Field crop: tomato
Growth stage: 1
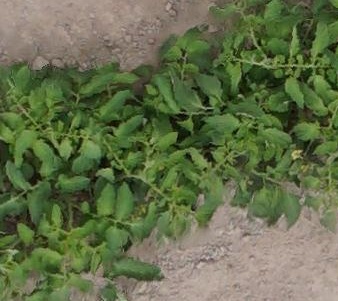
Species: tomato